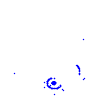
Particle: pion